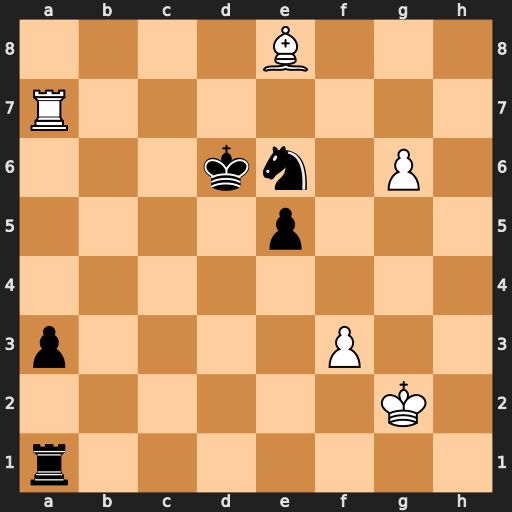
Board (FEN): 4B3/R7/3kn1P1/4p3/8/p4P2/6K1/r7
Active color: w
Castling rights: -
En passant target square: -
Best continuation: Ra6+ Ke7 Rxe6+